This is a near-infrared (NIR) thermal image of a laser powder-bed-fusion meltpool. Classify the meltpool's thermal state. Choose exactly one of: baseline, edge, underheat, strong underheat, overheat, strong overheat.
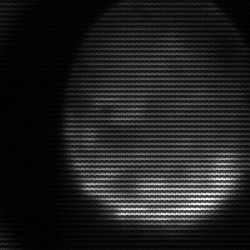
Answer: edge